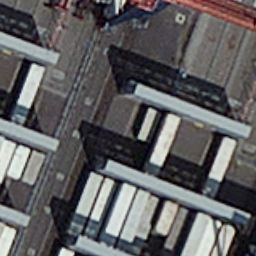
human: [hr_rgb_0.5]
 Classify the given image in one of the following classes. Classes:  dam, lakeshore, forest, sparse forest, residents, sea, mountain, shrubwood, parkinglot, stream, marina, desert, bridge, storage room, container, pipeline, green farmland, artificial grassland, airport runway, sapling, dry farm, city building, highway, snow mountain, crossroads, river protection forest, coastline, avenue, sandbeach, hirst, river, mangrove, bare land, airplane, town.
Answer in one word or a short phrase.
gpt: container